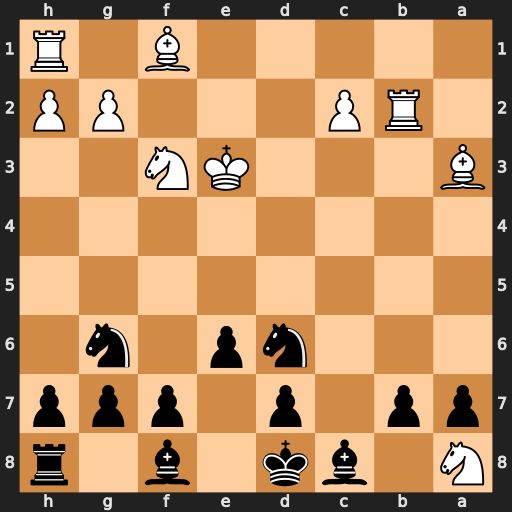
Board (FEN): N1bk1b1r/pp1p1ppp/3np1n1/8/8/B3KN2/1RP3PP/5B1R
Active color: b
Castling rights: -
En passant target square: -
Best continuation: Nf5+ Kd2 Bxa3